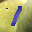
Label: 1